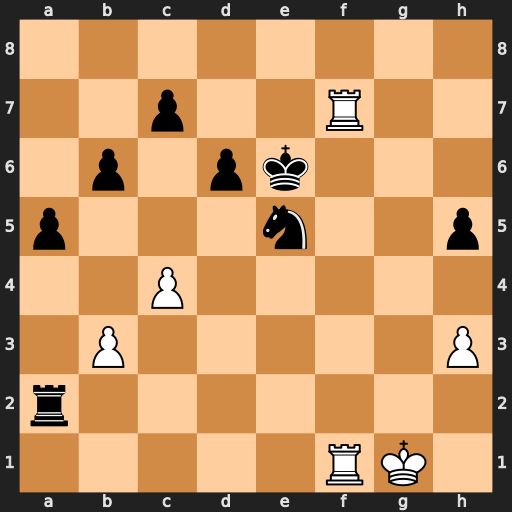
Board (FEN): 8/2p2R2/1p1pk3/p3n2p/2P5/1P5P/r7/5RK1
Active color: w
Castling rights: -
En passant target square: -
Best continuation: R1f6#